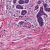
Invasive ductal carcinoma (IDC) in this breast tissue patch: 0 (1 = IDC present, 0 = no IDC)